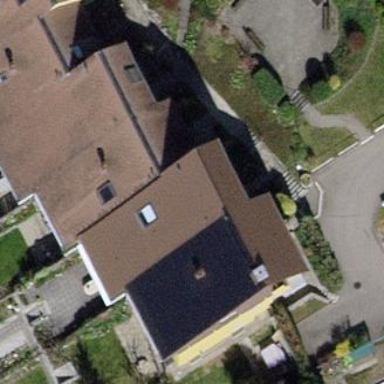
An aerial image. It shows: Terrace building.